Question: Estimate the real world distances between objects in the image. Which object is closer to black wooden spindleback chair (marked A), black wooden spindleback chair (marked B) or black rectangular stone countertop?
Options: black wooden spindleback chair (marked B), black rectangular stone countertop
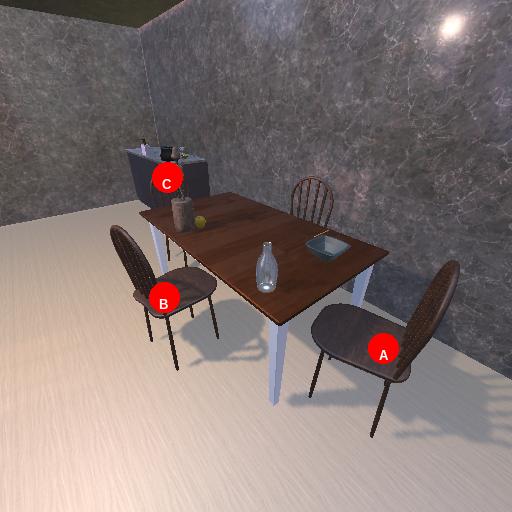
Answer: black wooden spindleback chair (marked B)